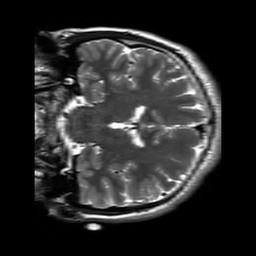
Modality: T2w
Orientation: coronal
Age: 25
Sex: male
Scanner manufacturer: siemens
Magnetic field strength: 3 T
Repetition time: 8.53 s
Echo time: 0.091 s